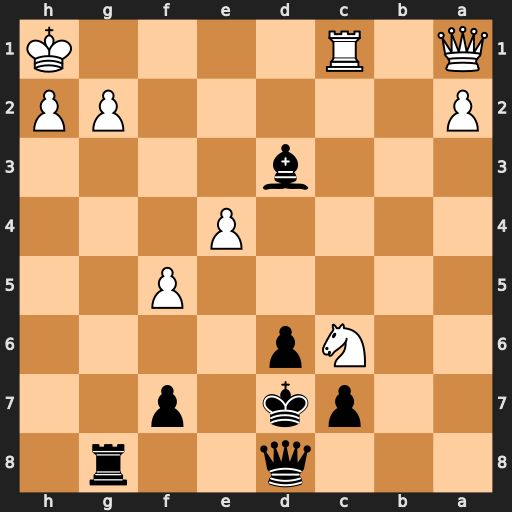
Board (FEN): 3q2r1/2pk1p2/2Np4/5P2/4P3/3b4/P5PP/Q1R4K
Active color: b
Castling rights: -
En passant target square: -
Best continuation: Qg5 Qb2 Bxe4 Ne5+ dxe5 Rxc7+ Kxc7